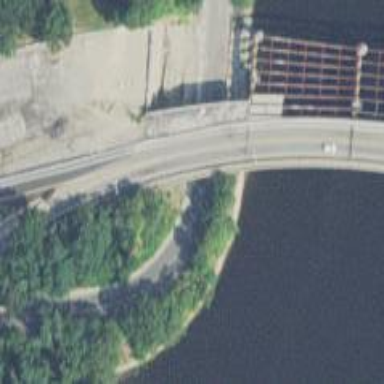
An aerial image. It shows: Pier supporting bridge.